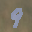
Label: 9